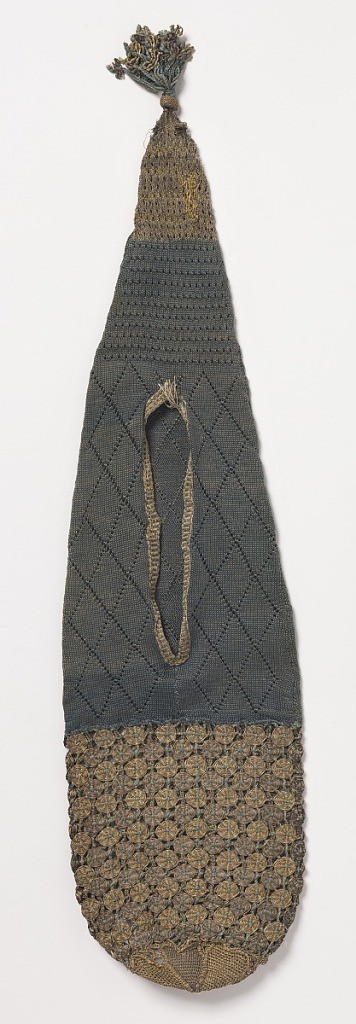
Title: Purse
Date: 17th century
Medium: silk, metal Technique: knitting
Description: Purse, with the upper section knitted in blue silk in a lozenge pattern with openwork borders. The lower section is a a grid of laid blue silk cords interlaced and looped with gold and silver-wrapped silks, and the bottom tip looping using foil-wrapped silk (gold and silver).